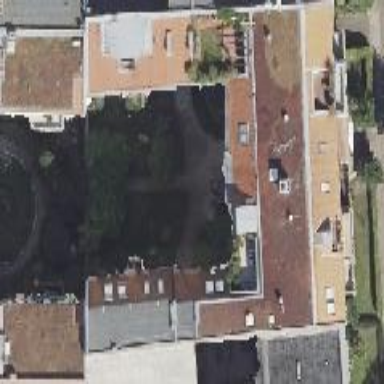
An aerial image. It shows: Apartment building with double saltbox roof shape.